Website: lowes
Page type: customer-info-address
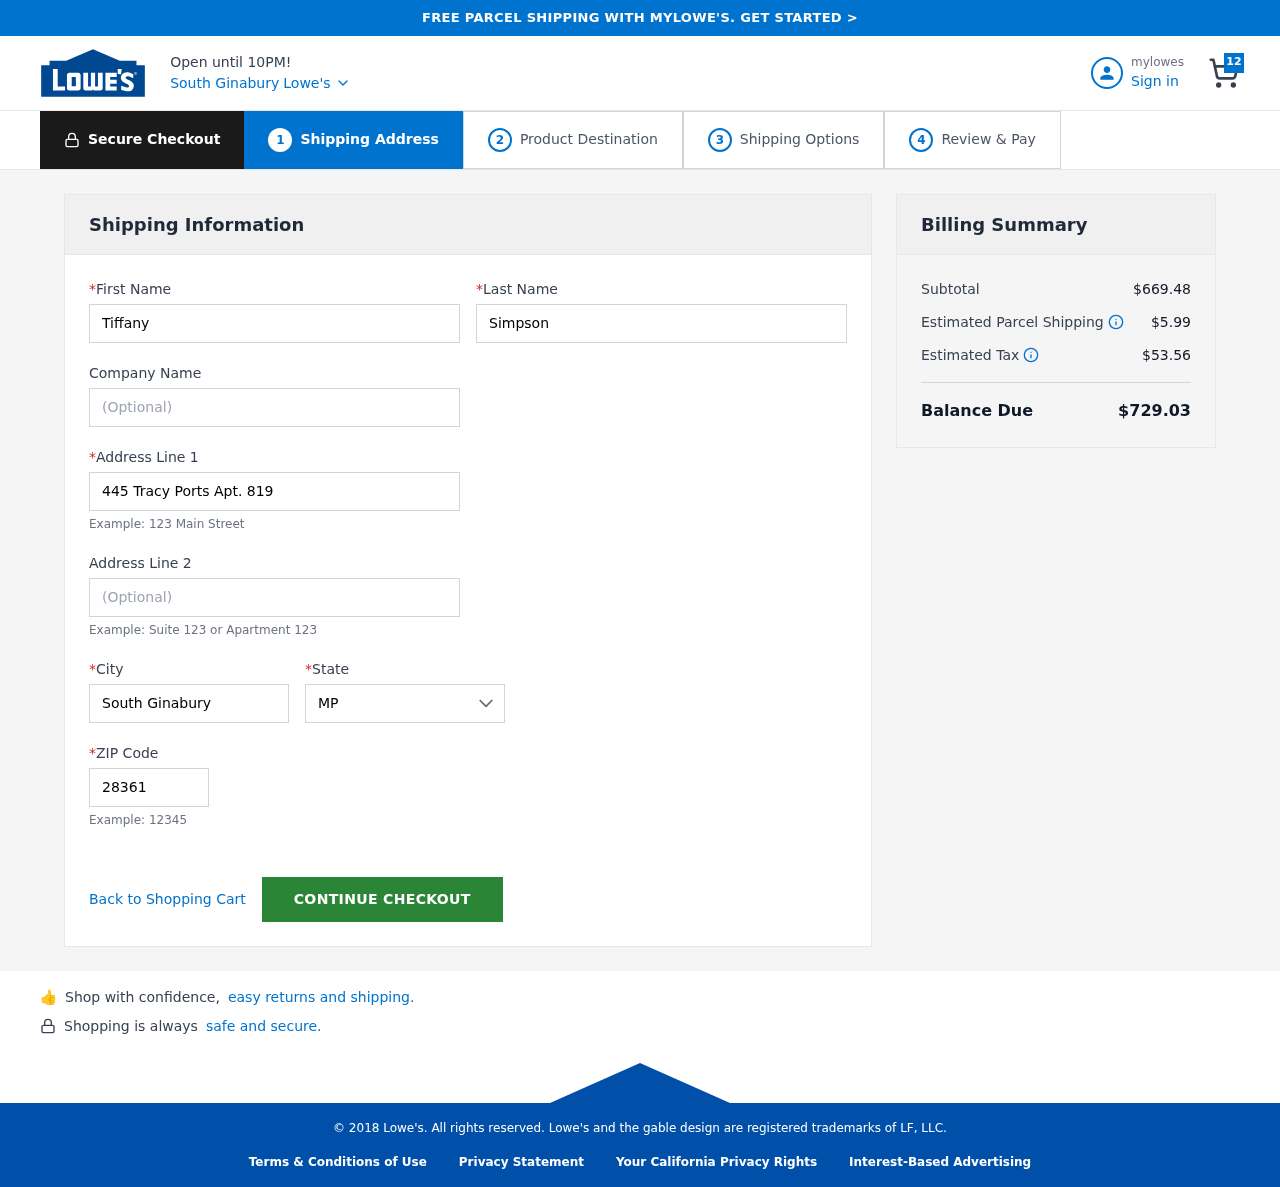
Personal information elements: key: PII_CITY
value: South Ginabury
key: PII_FIRSTNAME
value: Tiffany
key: PII_LASTNAME
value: Simpson
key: PII_POSTCODE
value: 28361
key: PII_STATE
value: MP
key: PII_STREET
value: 445 Tracy Ports Apt. 819
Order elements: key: ORDER_NUM_ITEMS
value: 12
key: ORDER_SUBTOTAL
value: $669.48
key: ORDER_SHIPPING_COST
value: $5.99
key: ORDER_TAX
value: $53.56
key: ORDER_TOTAL
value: $729.03